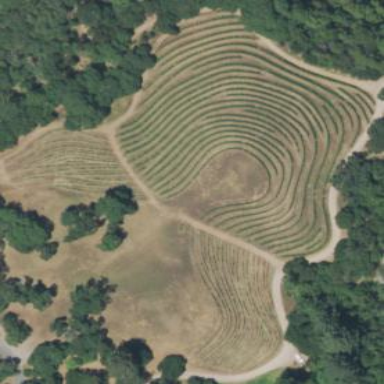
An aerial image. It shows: Olive tree orchard.